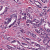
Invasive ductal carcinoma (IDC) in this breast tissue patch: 1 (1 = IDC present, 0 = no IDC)